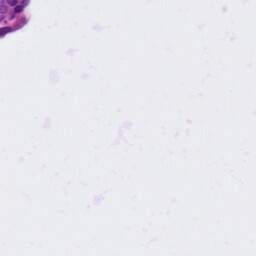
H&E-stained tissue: Ovarian